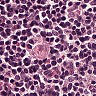
Metastatic tissue present: no